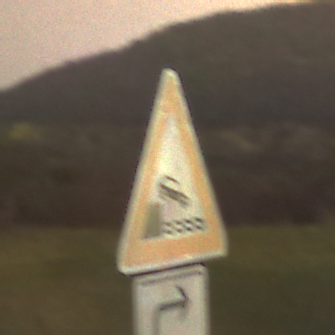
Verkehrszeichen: Ufer
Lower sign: RichtungsangabeDurchPfeile5
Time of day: Night
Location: Outdoor (Suburban)
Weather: Clear
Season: NotSpecified
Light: Artificial